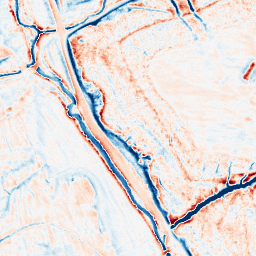
Category: edge_preserving
Decomposition family: anisotropic_diffusion
Decomposition parameters: iterations: 50
kappa: 50
gamma: 0.1
Upsampling method: quartic
Upsampling parameters: scale: 2
Upsampling scale: 2